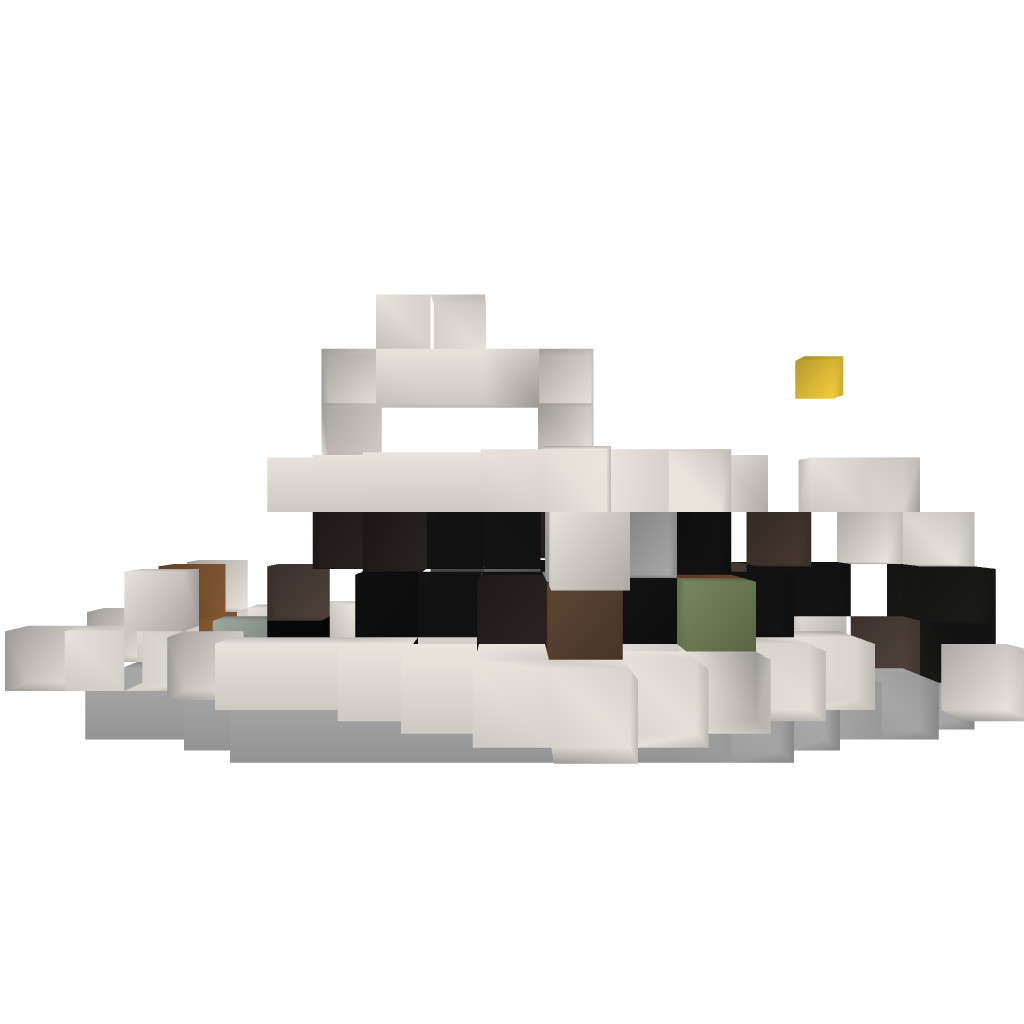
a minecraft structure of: Functional Alien Fighter